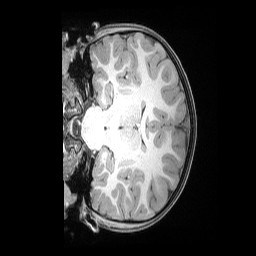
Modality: T1w
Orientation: coronal
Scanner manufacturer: siemens
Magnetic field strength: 3 T
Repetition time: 2.53 s
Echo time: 0.00169 s